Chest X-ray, PA view. Patient: 69 years old, sex F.
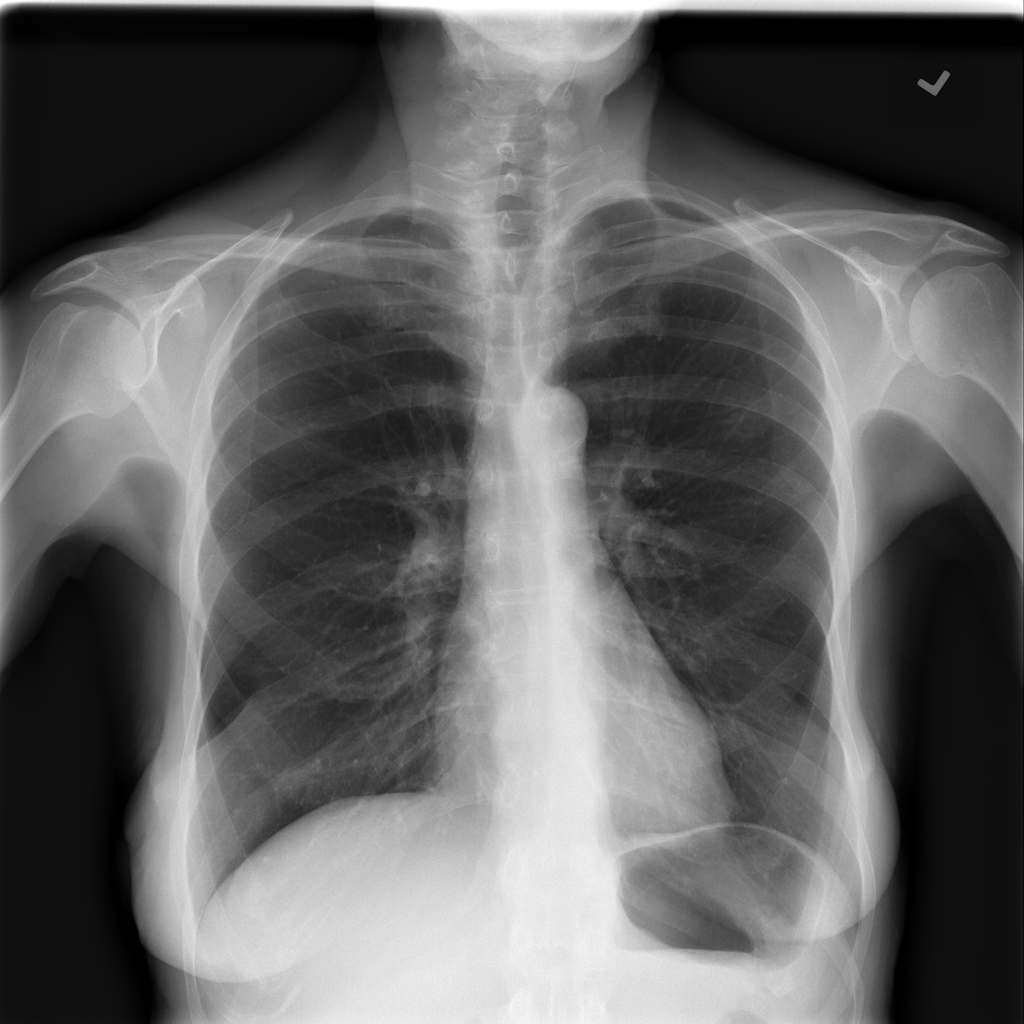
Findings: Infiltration